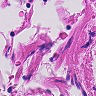
Metastatic tissue present: no